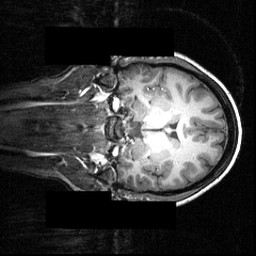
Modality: T1w
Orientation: coronal
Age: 20
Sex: female
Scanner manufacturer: siemens
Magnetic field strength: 3.951 T
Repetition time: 1.5 s
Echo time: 0.00335 s